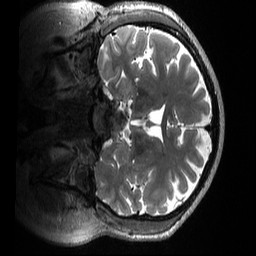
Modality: T2w
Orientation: coronal
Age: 45
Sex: male